【题型】填空题　【知识点】平面几何　【难度】medium
如图，点$D$是$\triangle ABC$外一点，$DB = DC$，$AB$与$CD$相交于点$E$，$\angle BDC = \angle BAC$，
连接$DA$，若$AC = 4$，$DA = \sqrt{13}$，$\tan\angle DBA = \frac{1}{2}$，则$DB = $\underline{\quad\quad\quad\quad\quad}

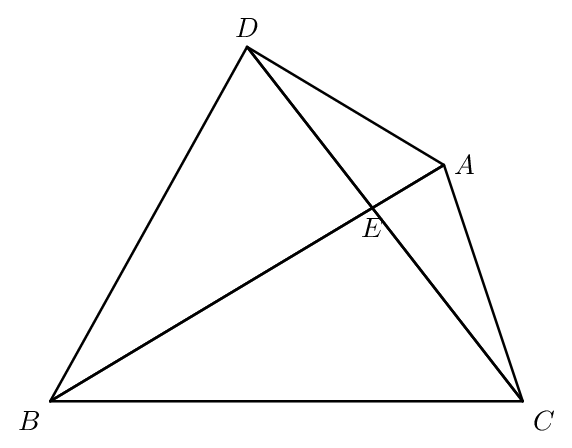
【解答】
【答案】$3\sqrt{5}$

【分析】本题主要考查了解非直角三角形，过点$D$作$DN \perp AC$交$AC$延长线于$N$，先由$\angle BDC = \angle BAC$，
$\angle BED = \angle AEC$，得到$\angle DBA = \angle ACD$，即可得到$\tan\angle DBA = \tan\angle DCA = \frac{1}{2} = \frac{DN}{CN}$，设$DN = x$，则$CN = 2x$，
$AN = CN - AC = 2x - 4$，在$Rt\triangle ADN$中，利用勾股定理列方程求得$x = 3$，即可得到$DN = x = 3$，$CN =$
$2x = 6$，最后根据$BD = CD = \sqrt{DN^2 + CN^2}$计算即可.

【详解】解：如图，过点$D$作$DN \perp AC$交$AC$延长线于$N$，则$\angle N = 90^\circ$，

$\because \angle BDC = \angle BAC$，$\angle BED = \angle AEC$，

$\therefore \angle DBA = \angle ACD$，

$\because \tan\angle DBA = \frac{1}{2}$，

$\therefore \tan\angle DBA = \tan\angle DCA = \frac{1}{2} = \frac{DN}{CN}$，

$\therefore$ 设$DN = x$，则$CN = 2x$，

$\because AC = 4$，

$\therefore AN = CN - AC = 2x - 4$，

在$Rt\triangle ADN$中，$DA = \sqrt{13}$，$DN^2 + AN^2 = AD^2$，

$\therefore x^2 + (2x - 4)^2 = (\sqrt{13})^2$，

解得$x_1 = \frac{1}{5}, x_2 = 3$，

$\because AN = 2x - 4 > 0$，

$\therefore x = 3$，

$\therefore DN = x = 3$，$CN = 2x = 6$，

$\therefore BD = CD = \sqrt{DN^2 + CN^2} = \sqrt{3^2 + 6^2} = 3\sqrt{5}$，

故答案为：$3\sqrt{5}$.

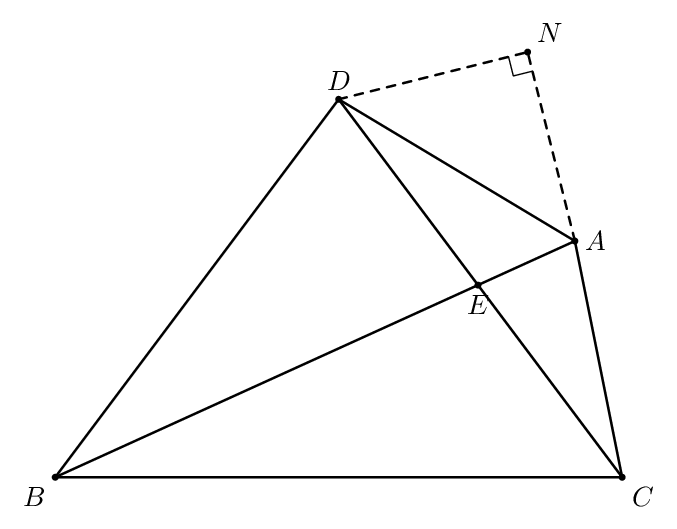